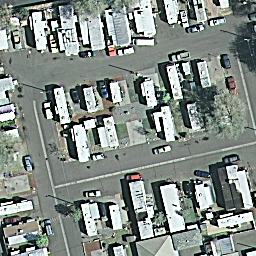
Label: residential